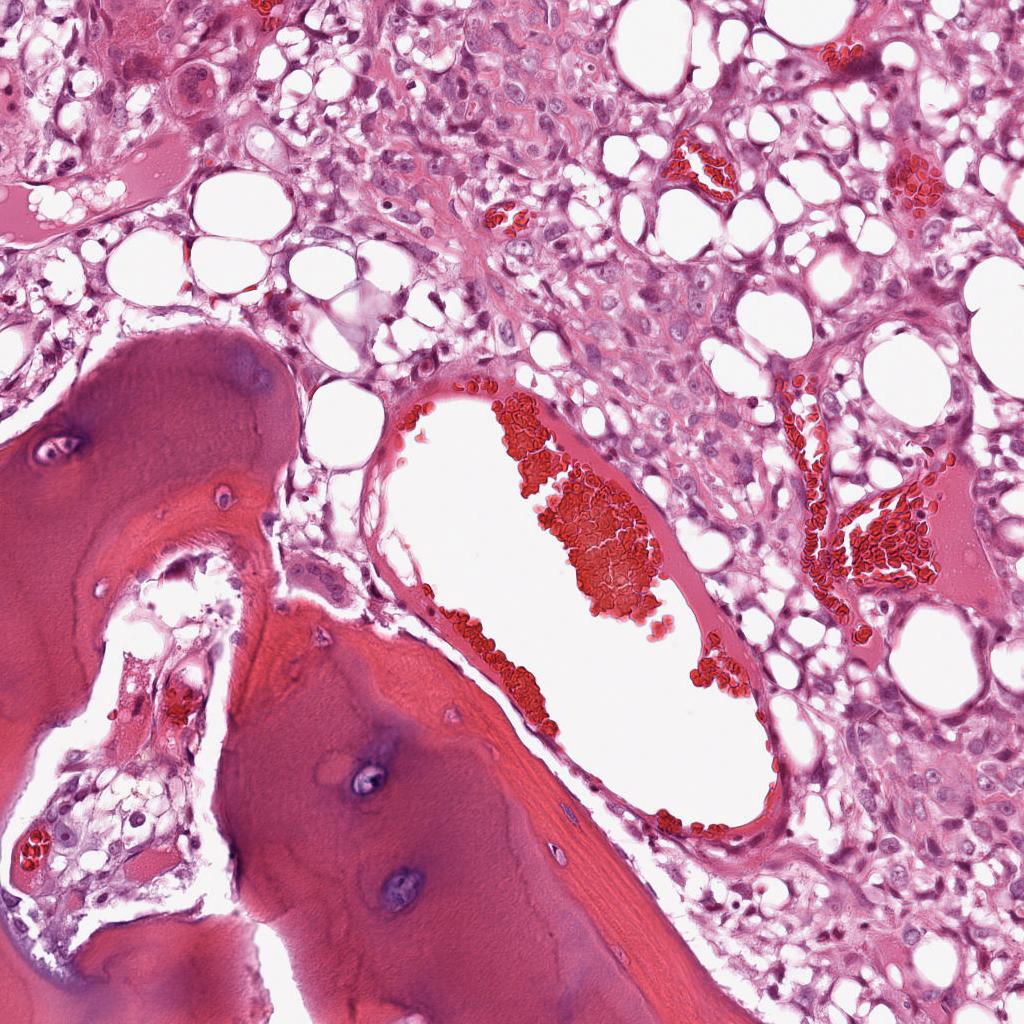
Label: Viable